Field crop: maize
Growth stage: 2
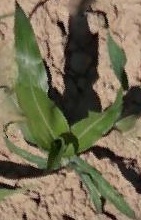
Species: maize